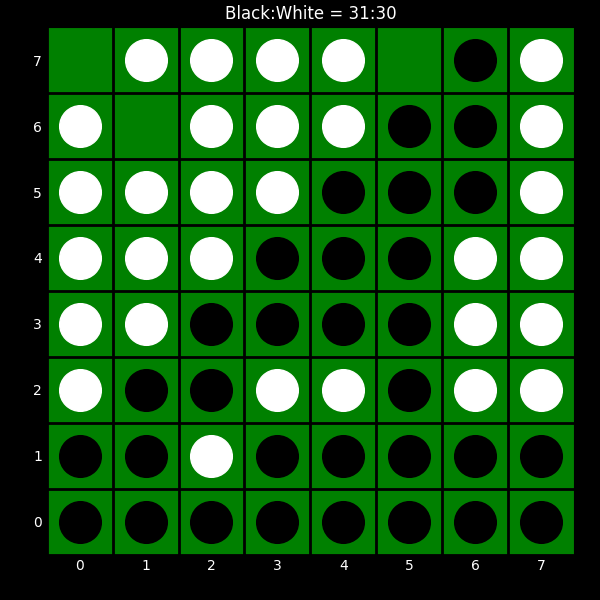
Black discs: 31
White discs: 30